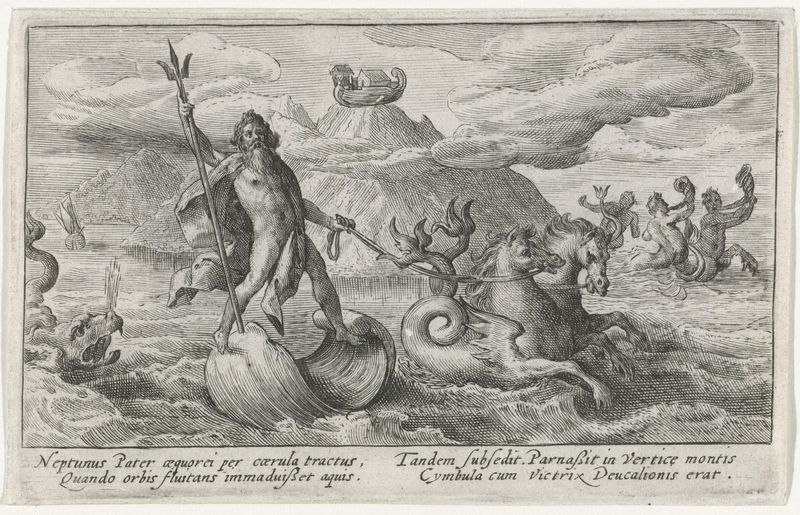
Titel: Neptunus kalmeert de golven
Künstler: Crispijn van de (I) Passe
Standort: Amsterdam
Institution: Rijksmuseum
Schlagwörter: homme, chevaux, eau, montagnes, nuage, nuages, mer, noé, bateau, poseidon